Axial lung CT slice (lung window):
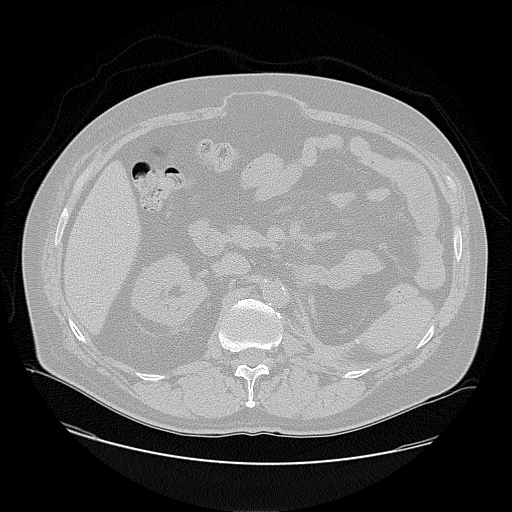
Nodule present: no